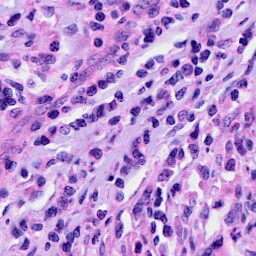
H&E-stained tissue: Cervix